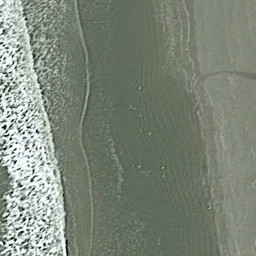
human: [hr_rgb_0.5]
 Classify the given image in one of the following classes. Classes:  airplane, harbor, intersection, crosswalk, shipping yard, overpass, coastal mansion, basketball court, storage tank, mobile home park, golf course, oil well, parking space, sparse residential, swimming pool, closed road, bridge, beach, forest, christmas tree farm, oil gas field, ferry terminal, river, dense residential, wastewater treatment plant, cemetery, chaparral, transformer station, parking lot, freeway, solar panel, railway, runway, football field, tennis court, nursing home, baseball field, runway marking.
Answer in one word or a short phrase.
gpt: beach